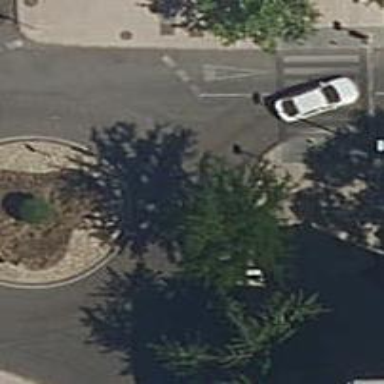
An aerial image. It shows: Roundabout on residential road.